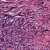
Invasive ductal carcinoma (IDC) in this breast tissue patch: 1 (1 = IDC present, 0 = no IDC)